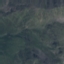
Land use / land cover: HerbaceousVegetation